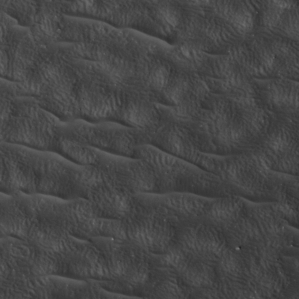
Label: non_frost